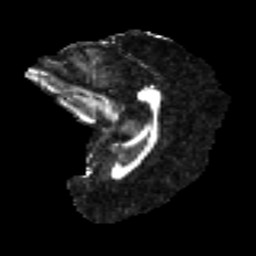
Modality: FA
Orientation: sagittal
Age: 40
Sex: female
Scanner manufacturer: ge
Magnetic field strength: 3 T
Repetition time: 7.8 s
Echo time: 0.0606 s